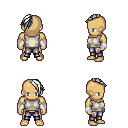
a pixel art fantasy rpg character, male body template, human, tanned skin, white sleeveless shirt, metal pants, white long mohawk hairstyle, white cloth bracers, four views (front, back, left, right), 2x2 character sprite sheet, small pixel art, hard edges, no anti-aliasing